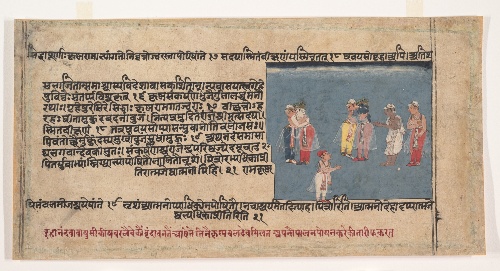
Date: ca. 1630–50
Object type: Folio
Classification: Paintings
Medium: Ink and opaque watercolor on paper
Culture: India (Rajasthan, possibly Mewar)
Dimensions: Overall: 6 1/2 x 13 1/8 in. (16.5 x 33.3 cm)
Department: Asian Art
Credit line: Gift of Daniel Slott, 1980
Accession year: 1980
Repository: Metropolitan Museum of Art, New York, NY
Tags: Men